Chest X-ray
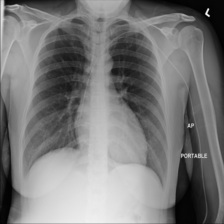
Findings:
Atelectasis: negative
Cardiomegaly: negative
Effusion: negative
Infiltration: negative
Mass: negative
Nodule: negative
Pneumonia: negative
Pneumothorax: negative
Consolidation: negative
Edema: negative
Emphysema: negative
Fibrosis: negative
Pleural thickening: negative
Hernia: negative